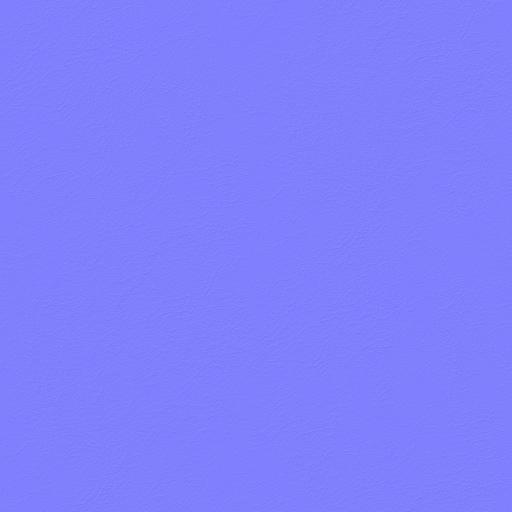
brown leather